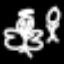
Label: angel